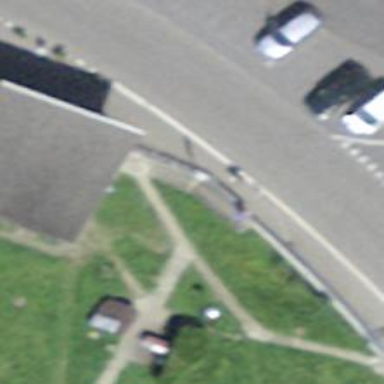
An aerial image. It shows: Concrete path.